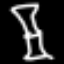
Label: hourglass